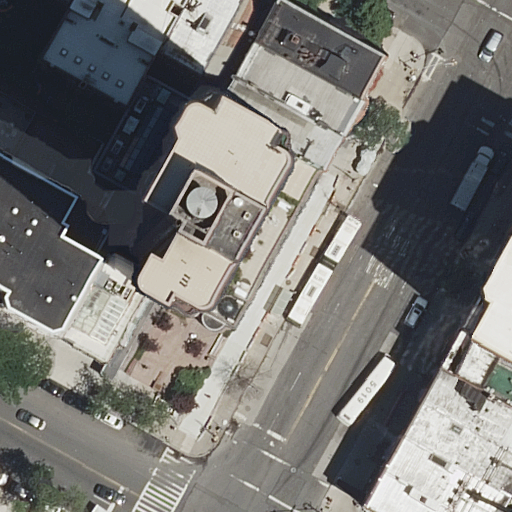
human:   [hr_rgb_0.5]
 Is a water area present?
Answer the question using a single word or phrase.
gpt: no

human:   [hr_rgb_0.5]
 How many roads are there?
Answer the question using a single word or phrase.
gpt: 3

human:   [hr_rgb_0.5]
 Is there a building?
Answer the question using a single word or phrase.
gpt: yes

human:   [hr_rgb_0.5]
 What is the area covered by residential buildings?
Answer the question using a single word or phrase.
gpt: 4562m2

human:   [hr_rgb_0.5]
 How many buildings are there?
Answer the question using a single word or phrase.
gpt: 15

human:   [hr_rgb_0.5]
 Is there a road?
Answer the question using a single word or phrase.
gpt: yes

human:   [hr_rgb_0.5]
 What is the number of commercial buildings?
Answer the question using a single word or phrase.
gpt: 0

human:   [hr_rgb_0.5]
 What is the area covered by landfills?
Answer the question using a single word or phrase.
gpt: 0m2

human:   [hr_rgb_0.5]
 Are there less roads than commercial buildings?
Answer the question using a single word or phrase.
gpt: no

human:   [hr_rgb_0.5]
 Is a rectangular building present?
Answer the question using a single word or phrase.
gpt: yes

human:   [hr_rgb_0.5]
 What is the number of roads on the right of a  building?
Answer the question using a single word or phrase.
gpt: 2

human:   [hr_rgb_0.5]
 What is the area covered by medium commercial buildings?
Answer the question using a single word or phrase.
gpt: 0m2

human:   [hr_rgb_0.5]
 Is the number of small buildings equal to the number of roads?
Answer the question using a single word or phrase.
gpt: no

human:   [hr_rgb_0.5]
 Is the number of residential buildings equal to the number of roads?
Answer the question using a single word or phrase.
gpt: no

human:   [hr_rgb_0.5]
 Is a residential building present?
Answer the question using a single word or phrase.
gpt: yes

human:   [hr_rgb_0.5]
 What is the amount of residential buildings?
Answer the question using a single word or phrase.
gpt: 15

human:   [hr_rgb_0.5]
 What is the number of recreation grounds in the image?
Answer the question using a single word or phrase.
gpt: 0

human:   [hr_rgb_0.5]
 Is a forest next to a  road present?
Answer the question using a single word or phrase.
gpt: no

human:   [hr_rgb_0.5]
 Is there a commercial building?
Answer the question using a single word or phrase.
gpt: no

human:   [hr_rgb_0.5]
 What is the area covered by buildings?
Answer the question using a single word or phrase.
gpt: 4562m2

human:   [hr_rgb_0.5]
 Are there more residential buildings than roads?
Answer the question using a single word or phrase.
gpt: yes

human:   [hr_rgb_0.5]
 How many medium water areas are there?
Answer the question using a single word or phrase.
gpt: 0

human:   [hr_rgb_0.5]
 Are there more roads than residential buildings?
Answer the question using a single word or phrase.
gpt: no

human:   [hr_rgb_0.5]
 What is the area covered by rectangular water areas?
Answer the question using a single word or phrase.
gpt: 0m2

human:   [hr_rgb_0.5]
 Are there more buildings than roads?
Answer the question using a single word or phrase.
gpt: yes

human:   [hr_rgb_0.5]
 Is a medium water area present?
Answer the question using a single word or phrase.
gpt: no

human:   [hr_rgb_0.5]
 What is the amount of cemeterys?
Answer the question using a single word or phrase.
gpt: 0

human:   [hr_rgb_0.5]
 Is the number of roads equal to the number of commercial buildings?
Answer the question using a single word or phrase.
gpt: no

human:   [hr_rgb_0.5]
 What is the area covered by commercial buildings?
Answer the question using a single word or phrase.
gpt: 0m2

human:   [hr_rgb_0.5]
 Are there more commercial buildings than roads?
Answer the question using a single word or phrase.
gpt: no

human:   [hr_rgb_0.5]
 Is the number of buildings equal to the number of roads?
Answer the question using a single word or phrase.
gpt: no

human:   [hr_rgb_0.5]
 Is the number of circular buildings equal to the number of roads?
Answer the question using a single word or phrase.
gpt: no

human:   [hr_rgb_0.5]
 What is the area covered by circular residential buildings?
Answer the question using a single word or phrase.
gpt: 0m2

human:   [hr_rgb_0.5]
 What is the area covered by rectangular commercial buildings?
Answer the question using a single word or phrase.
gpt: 0m2

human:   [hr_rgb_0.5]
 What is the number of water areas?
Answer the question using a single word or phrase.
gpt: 0

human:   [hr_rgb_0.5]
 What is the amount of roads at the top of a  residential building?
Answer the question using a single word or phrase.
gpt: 3

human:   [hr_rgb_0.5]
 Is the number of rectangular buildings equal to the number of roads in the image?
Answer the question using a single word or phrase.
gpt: no

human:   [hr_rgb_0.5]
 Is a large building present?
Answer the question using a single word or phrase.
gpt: yes

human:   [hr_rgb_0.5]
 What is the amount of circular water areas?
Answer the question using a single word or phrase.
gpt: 0

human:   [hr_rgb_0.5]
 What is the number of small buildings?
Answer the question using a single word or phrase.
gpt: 5

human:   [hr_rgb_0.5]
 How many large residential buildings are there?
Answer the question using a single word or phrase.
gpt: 2

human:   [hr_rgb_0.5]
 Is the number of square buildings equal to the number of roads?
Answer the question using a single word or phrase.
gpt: no

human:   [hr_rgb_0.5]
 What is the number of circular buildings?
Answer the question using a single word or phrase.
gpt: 0

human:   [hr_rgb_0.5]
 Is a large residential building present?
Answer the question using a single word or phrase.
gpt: yes

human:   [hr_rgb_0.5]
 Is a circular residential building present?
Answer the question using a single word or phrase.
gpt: no

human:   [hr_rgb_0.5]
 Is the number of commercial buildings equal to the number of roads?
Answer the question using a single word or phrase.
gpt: no

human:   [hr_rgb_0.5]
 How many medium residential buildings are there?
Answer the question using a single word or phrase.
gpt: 8

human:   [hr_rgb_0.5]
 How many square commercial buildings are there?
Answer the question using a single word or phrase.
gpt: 0

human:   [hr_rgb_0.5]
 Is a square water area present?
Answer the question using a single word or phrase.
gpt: no

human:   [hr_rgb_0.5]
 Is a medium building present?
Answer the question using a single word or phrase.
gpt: yes

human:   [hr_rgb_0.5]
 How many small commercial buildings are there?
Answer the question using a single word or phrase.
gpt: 0

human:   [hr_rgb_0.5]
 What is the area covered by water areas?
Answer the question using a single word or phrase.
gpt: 0m2

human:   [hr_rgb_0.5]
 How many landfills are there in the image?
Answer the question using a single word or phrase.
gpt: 0

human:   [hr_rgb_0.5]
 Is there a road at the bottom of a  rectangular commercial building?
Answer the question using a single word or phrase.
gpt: no

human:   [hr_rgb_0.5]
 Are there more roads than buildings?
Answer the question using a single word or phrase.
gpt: no

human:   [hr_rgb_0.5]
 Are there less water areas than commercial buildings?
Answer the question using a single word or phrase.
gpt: no

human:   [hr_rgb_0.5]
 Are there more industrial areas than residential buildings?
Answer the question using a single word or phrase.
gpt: no

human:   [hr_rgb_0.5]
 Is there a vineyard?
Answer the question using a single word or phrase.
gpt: no

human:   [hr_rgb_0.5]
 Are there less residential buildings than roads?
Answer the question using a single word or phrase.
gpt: no

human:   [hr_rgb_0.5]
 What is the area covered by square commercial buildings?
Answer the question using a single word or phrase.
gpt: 0m2

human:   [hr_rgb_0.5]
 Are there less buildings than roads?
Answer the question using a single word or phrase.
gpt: no

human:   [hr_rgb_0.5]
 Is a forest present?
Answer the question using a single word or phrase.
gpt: no

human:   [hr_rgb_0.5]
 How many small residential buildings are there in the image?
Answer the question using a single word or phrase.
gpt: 5

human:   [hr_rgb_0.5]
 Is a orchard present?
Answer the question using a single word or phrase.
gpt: no